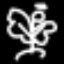
Label: angel